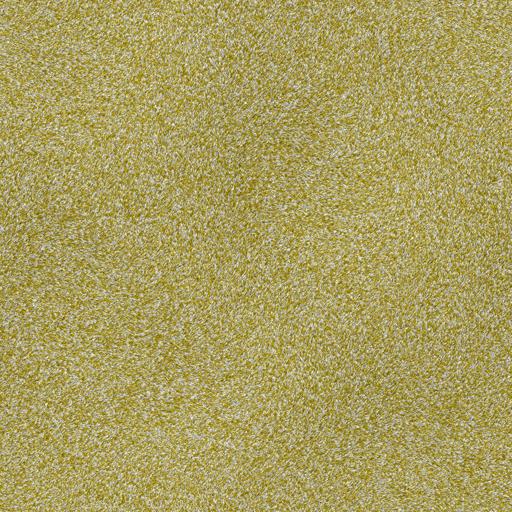
Tags: carpet light yellow